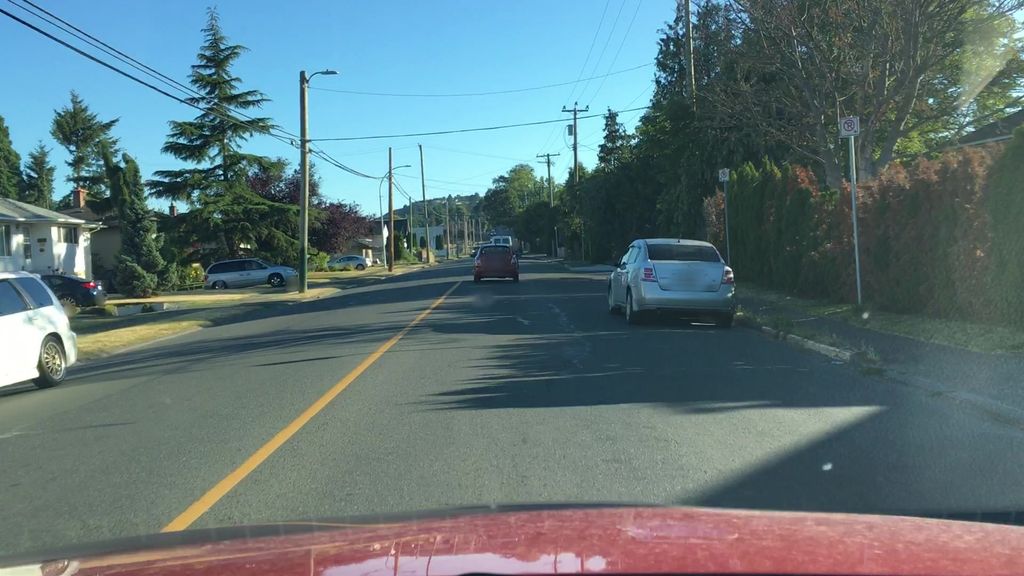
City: victoria